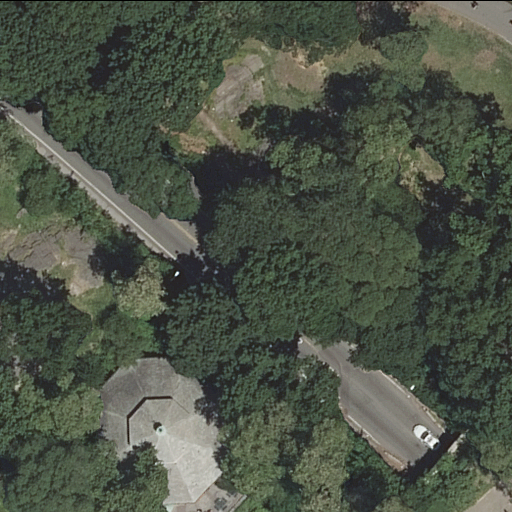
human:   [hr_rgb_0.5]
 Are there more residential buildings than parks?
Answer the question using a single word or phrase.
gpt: no

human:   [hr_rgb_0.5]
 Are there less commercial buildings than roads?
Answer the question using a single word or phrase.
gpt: yes

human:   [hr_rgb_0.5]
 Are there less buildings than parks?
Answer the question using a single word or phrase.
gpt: yes

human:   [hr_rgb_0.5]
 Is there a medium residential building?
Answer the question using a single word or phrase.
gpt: no

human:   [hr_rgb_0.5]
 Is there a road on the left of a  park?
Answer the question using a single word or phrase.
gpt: yes

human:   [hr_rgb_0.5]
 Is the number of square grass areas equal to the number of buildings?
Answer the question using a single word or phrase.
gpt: no

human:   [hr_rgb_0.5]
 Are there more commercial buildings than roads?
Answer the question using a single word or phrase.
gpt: no

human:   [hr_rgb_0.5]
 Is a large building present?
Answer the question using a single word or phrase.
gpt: yes

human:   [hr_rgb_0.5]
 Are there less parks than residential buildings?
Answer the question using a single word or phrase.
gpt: no

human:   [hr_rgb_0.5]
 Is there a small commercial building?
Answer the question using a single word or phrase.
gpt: no

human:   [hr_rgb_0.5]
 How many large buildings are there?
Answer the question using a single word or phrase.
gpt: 1

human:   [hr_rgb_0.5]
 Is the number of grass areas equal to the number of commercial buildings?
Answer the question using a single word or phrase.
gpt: no

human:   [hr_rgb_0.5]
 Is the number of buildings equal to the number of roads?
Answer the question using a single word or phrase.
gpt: no

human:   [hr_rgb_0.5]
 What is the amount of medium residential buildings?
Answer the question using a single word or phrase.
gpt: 0

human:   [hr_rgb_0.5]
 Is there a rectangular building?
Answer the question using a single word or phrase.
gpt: yes

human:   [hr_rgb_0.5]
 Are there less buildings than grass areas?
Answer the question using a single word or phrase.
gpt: no

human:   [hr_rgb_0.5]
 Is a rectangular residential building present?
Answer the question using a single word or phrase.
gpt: yes

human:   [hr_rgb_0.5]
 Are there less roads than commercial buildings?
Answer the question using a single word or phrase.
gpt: no

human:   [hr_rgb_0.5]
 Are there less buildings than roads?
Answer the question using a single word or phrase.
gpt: yes

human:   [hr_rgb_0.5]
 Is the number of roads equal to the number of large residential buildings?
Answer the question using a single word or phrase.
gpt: no

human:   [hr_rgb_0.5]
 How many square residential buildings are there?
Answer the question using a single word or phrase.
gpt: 1

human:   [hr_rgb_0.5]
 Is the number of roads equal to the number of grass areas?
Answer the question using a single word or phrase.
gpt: no

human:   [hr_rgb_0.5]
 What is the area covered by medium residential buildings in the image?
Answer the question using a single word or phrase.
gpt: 0m2

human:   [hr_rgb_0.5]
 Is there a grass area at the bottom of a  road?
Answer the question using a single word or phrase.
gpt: no

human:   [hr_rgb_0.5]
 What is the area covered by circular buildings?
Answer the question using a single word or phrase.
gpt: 696m2

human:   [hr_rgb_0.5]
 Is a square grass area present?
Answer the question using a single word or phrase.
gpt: no

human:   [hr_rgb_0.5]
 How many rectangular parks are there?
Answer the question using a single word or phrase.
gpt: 2

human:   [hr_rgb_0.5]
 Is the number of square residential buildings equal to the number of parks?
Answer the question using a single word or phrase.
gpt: no

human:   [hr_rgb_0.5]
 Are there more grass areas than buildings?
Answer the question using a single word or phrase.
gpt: no

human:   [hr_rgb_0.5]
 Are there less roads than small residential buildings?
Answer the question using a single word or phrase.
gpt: no

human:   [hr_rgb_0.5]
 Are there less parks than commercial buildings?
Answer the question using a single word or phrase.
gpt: no

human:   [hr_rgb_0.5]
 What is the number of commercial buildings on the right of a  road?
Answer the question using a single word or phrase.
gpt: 0

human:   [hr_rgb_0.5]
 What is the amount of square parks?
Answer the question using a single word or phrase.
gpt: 1

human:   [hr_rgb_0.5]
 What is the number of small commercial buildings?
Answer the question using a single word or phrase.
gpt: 0

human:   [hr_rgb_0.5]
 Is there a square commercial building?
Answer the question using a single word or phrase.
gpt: no

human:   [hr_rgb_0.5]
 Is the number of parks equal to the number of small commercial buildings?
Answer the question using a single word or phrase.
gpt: no